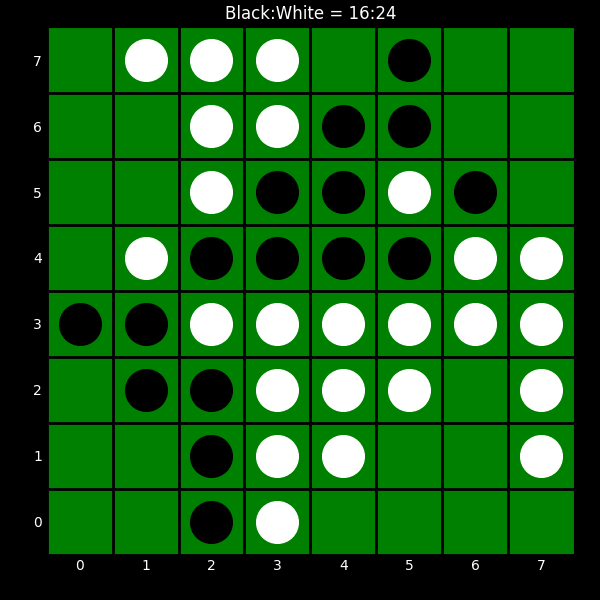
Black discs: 16
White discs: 24